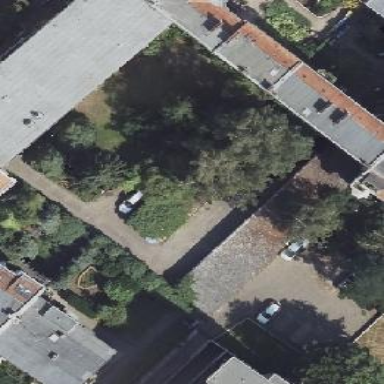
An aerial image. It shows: Group of garages.